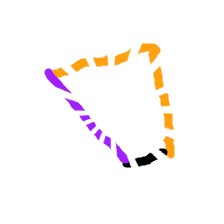
Shape: trapezoid